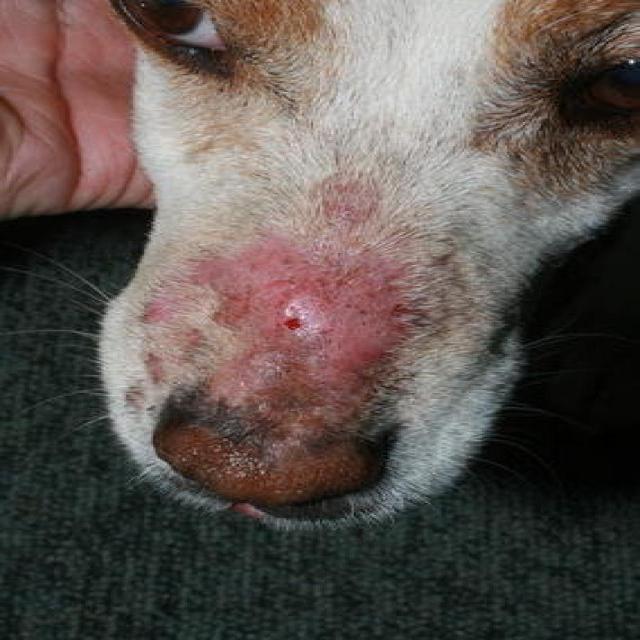
Canine ringworm (Dermatophytosis) — fungal infection caused by Microsporum or Trichophyton. Presents with circular alopecia, scaling, crusting, and broken hairs.